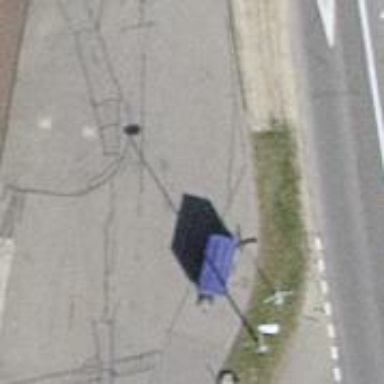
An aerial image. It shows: Asphalt path.